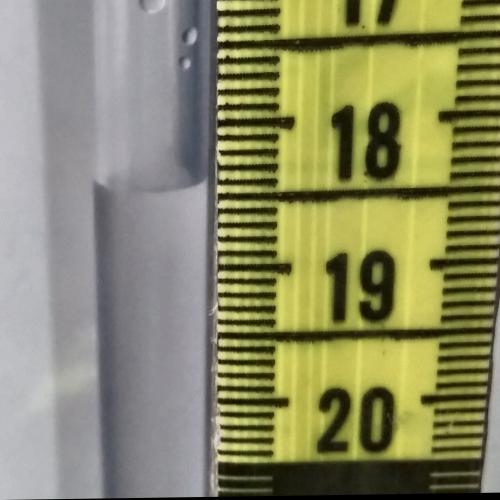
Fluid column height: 18.4 cm